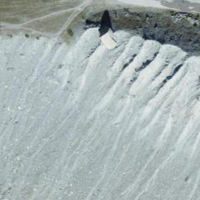
EUNIS habitat code: 48
Species observed at this site:
Chamaenerion dodonaei